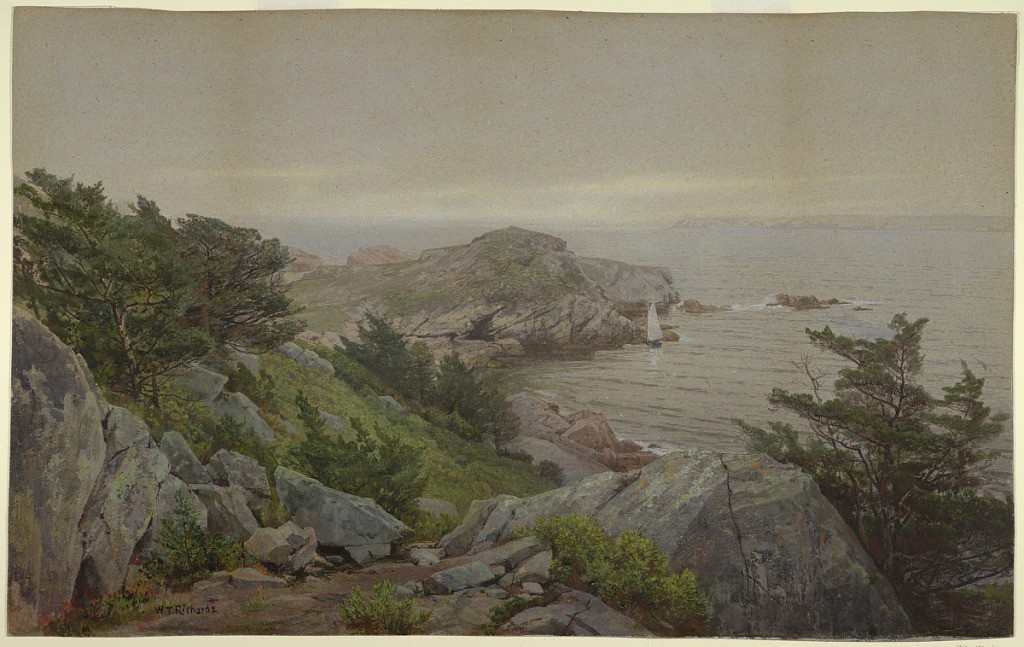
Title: Mackerel Cove
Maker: William Trost Richards, American, 1833–1905
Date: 1877
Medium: Pen and black ink, brush and watercolor, gouache, crayon, traces of graphite on heavy gray wove paper
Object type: Drawing
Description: At the left, a rugged, rocky hillside, studded with pine trees, slopes down toward an inlet that opens out to the ocean in right distance. A small gaff-rigged boat sails near a rocky outcropping in the center, middle-ground.